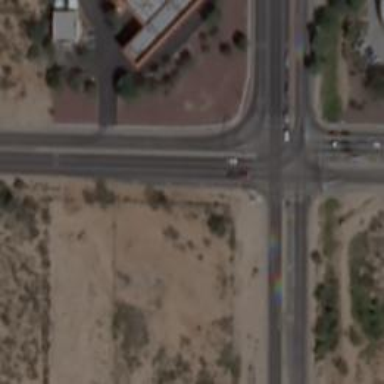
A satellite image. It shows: Marked crossing on the road.